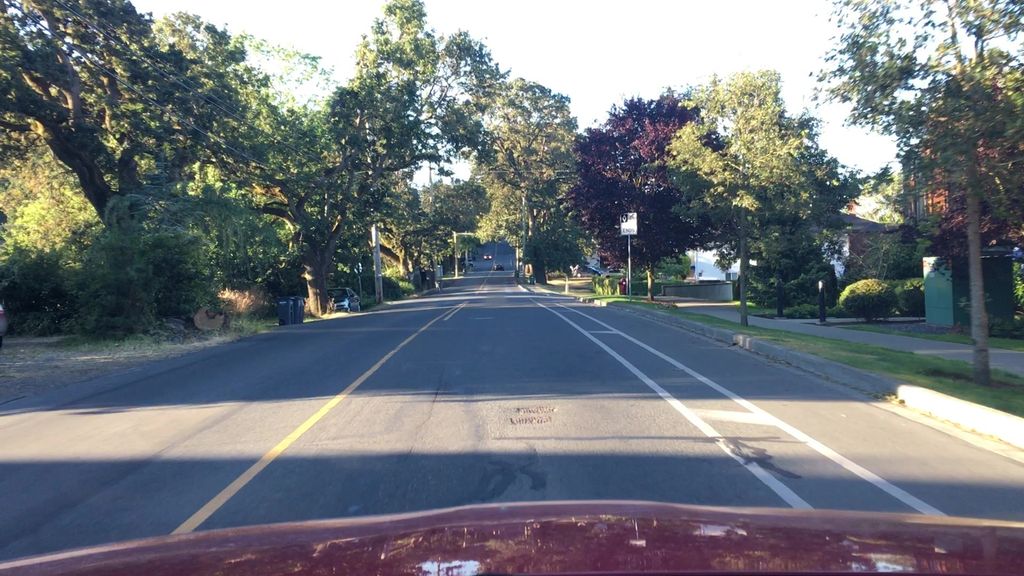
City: victoria